Question: I had an anonymous branch (branch without naming, in red rectangle) result from cloning.

I realize I may provide name to the anonymous branch through 'bookmarking'
However, 'bookmarking' is not permanent. I was wondering, whether I can make the anonymous branch to truly named branch? Is it too late to do so? Or I should do it in the very beginning of '1)Change calendar to dateTime.' change?
Thanks.
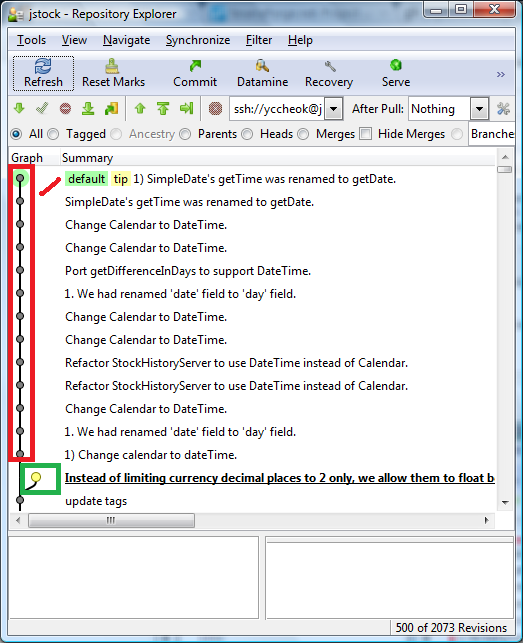
Answer: You should've done that when you committed the first changeset, the one you point out.
The name of a branch is permanently stored as part of the changeset, so in this case, the changesets are definitely on a branch, it's just that they're on the 'default' branch.
The only way to retroactively embed a new branch name into the changesets is to replay the changesets one by one into a repository that doesn't have them, you would then get a new chance of getting the name of the branch in there.
Are you you want to name the branch? You can't get rid of it (without doing the same excercise as getting it in there) once it is there, so if it is temporary, a name is the wrong thing to do.